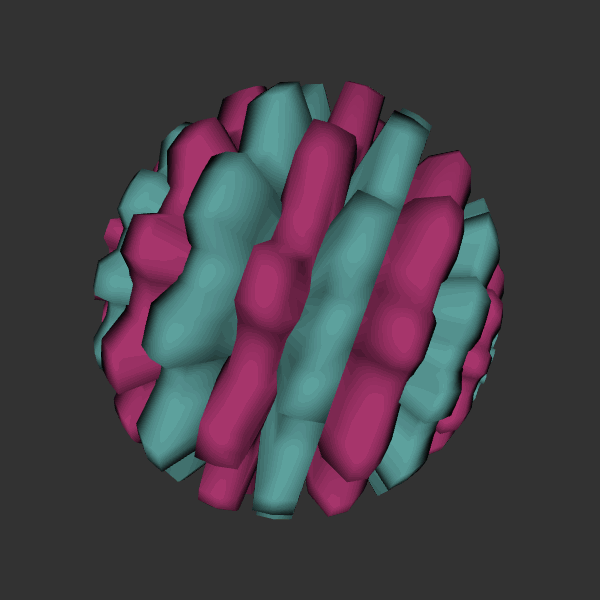
Background: dark